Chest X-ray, AP view. Patient: 54 years old, sex M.
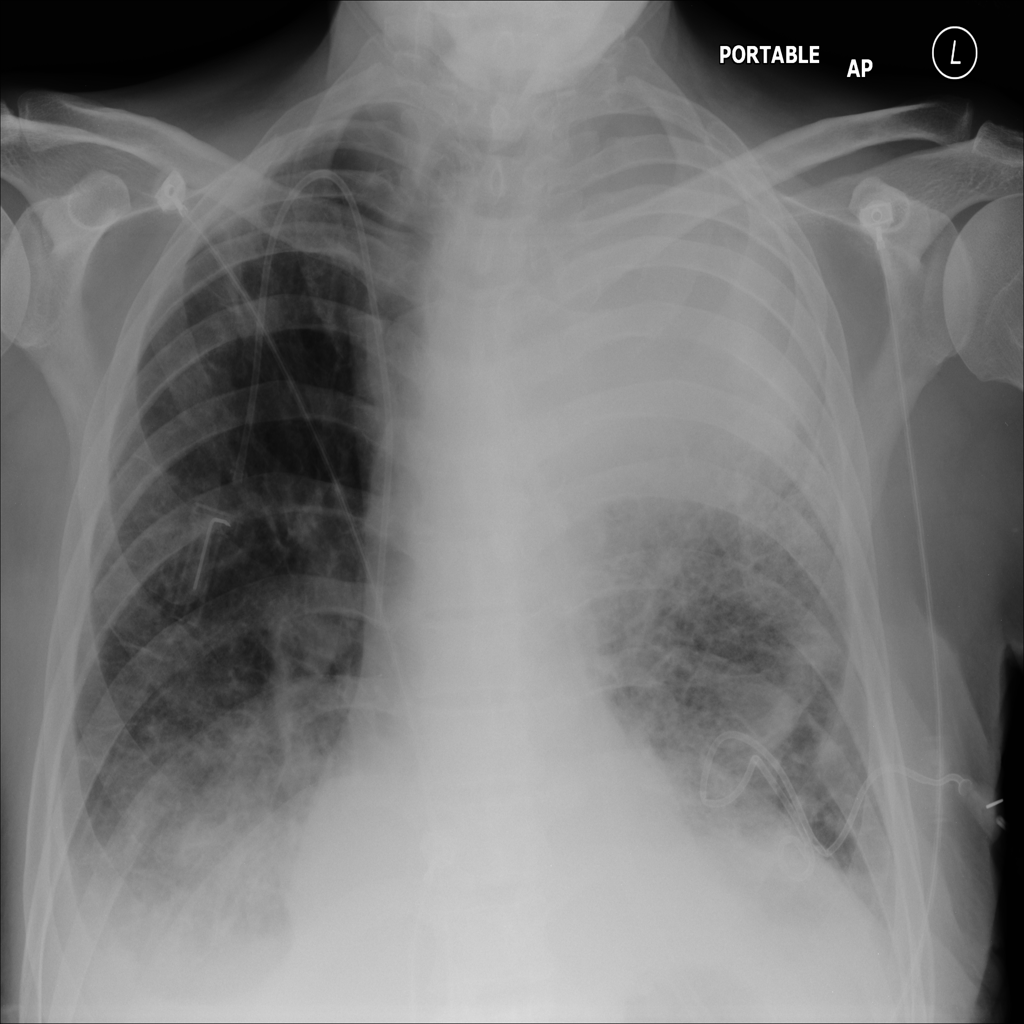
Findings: Consolidation, Effusion, Mass